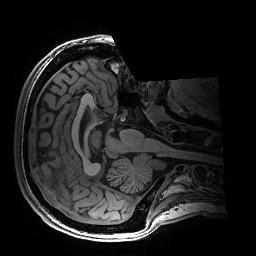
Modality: T1w
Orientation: axial
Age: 31
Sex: female
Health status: healthy
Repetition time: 2.53 s
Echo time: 0.0034 s